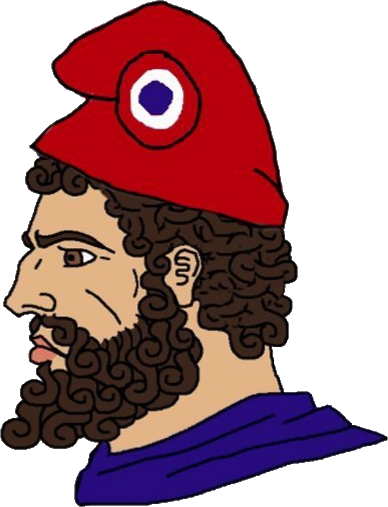
Label: 4_Yes_Chad